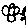
Label: flower